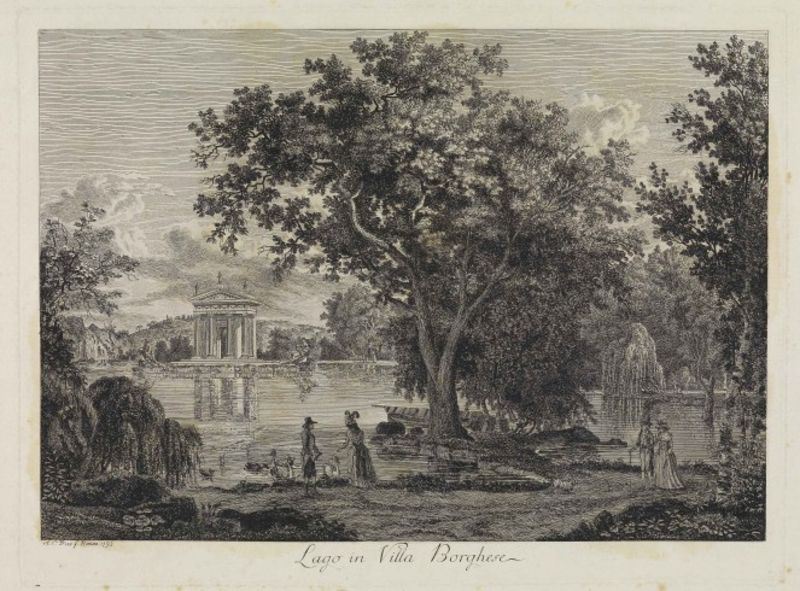
Titel: Rom: Garten der Villa Borghese mit Äskulap-Tempel und See
Künstler: Albert Christoph Dies
Standort: Karlsruhe
Institution: Staatliche Kunsthalle Karlsruhe
Schlagwörter: baum, blätter, himmel, mann, wasser, weiß, wolken, bäume, frauen, landschaft, menschen, mädchen, see, teich, ufer, damen, frau, grau, hut, hüte, kleid, kleider, männer, schwarz, säulen, zeichnung, dame, gebäude, gras, park, parkanlage, schloss, tier, tiere, weg, wiese, wolke, federn, birke, natur, spiegelung, stamm, vögel, weide, gebüsch, insel, familie, paar, personen, pflanzen, boot, garten, schiff, schrift, schwan, ansicht, italien, vedute, gehstock, grafik, graphik, enten, idylle, spazieren, romantik, staffage, stämme, weib, weiber, deutsch, grass, weiden, spaziergang, idyllisch, druck, schwarz weiss, radierung, stich, titel, text, gänse, flanieren, rom, villa, kapelle, eiche, tempel, monopteros, pavillon, spaziergänger, postkarte, kupferstich, schäfer, pavillion, schwäne, englischer garten, trauerweide, paare, tempelchen, barrock, lago, italienisch, landschaftspark, mann und frau, borghese, trauerweise, 18. jahrhundert, 18. jh, lago in villa borghese, villa borghese, prk, borghere, baumzeichnung, radierunng, lagomagiore, lagomaggiore, pas8, wasservoegel